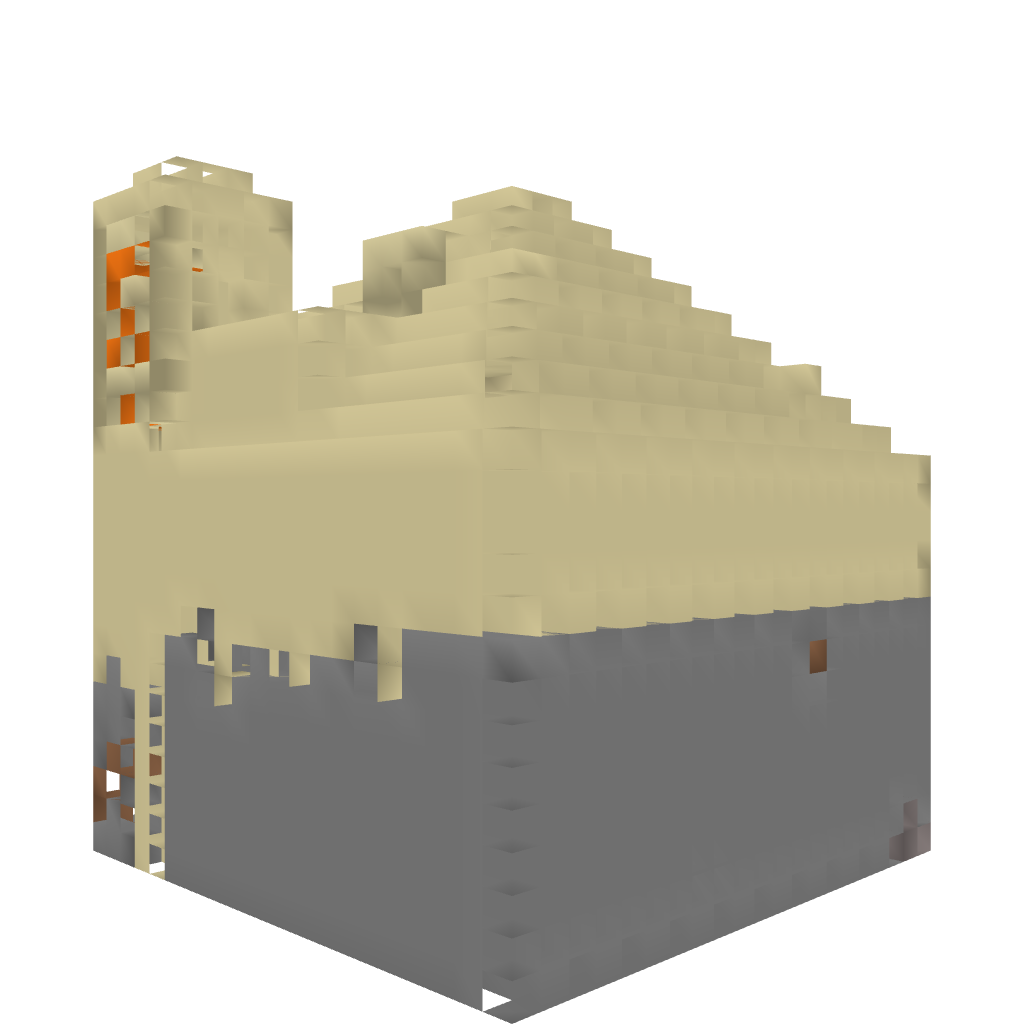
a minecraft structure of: Default desert temple